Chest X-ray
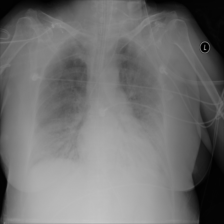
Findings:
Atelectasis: negative
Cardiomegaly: negative
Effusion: negative
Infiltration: positive
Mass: negative
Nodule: positive
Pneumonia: negative
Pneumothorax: negative
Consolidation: negative
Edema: negative
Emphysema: negative
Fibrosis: negative
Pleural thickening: negative
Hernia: negative